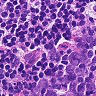
Metastatic tissue present: no